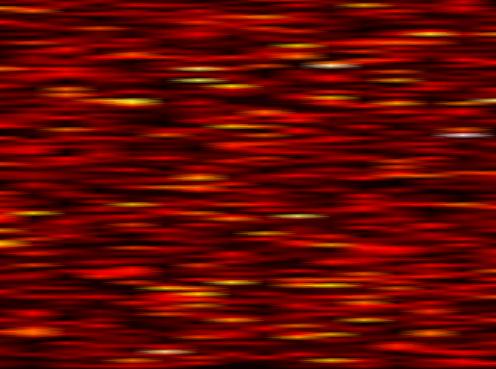
Label: WOLA